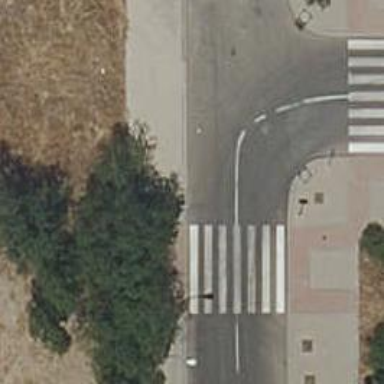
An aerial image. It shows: Sidewalk.